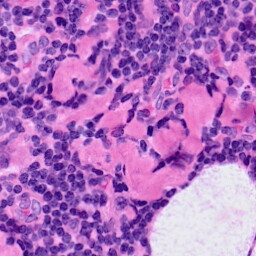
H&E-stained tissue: LymphNode